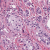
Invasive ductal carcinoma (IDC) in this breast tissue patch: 1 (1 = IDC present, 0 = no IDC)